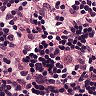
Metastatic tissue present: no